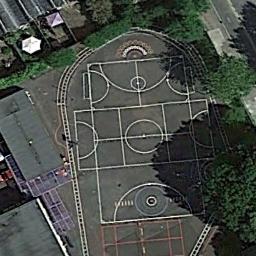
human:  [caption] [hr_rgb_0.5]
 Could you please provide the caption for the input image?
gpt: There is a basketball court on the open place next to some trees .

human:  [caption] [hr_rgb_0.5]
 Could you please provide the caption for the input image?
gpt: The basketball court is built on the playground next to some buildings,With some trees nearby .

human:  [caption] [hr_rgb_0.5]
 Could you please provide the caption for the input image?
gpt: There are two intersecting basketball courts .

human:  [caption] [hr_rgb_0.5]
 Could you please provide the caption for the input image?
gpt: The building is next to the basketball court .

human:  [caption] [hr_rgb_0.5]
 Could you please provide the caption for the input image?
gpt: A basketball court surrounded by some buildings and some trees beside .